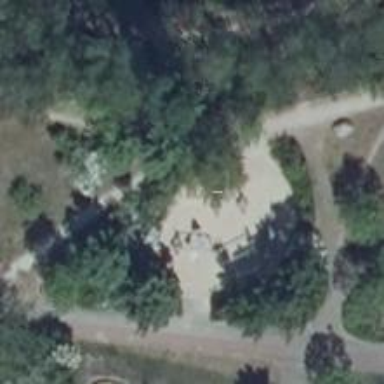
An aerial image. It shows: Playground area for leisure land.